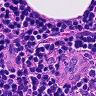
Metastatic tissue present: no